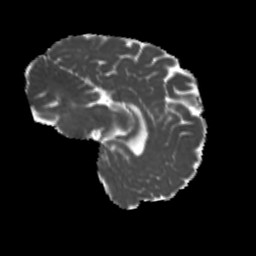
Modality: MD
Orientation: sagittal
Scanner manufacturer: siemens
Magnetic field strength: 3 T
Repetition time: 4 s
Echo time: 0.0594 s